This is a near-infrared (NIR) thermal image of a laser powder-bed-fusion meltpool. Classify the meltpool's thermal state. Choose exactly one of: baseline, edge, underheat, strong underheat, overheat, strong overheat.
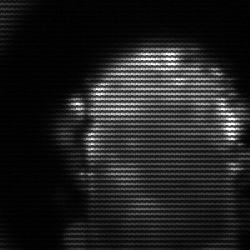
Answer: baseline